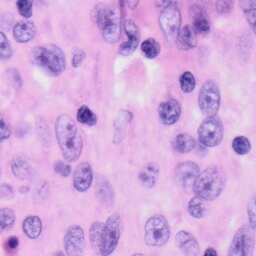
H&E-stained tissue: Skin